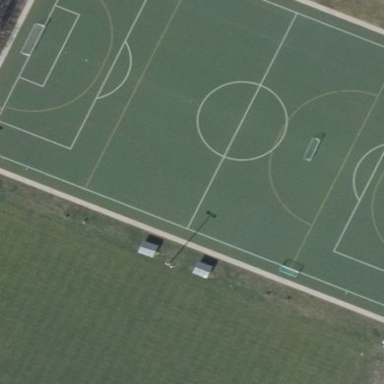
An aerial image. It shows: Soccer pitch designated for leisure and sports activities.